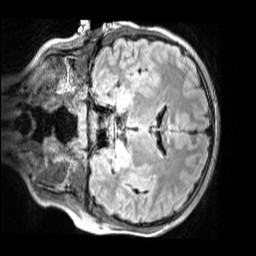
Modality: FLAIR
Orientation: coronal
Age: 12
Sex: male
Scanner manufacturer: siemens
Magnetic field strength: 3 T
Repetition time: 5 s
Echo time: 0.388 s